Interaction volume radius: 5 \u00c5
Interaction volume height: 20 \u00c5
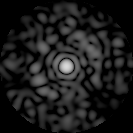
Disorder parameter: 0.8642